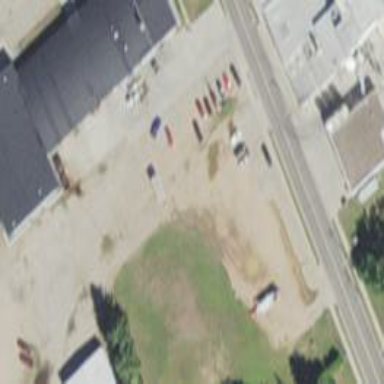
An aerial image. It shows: Recycling center located within building.